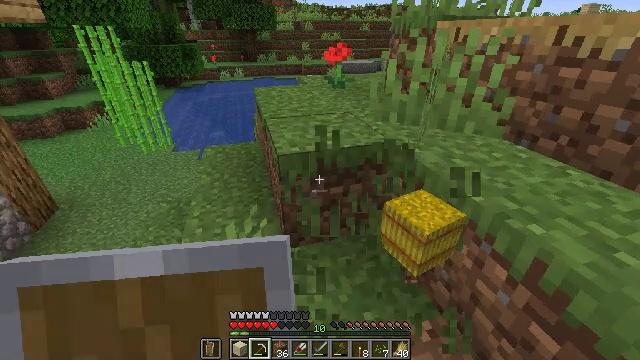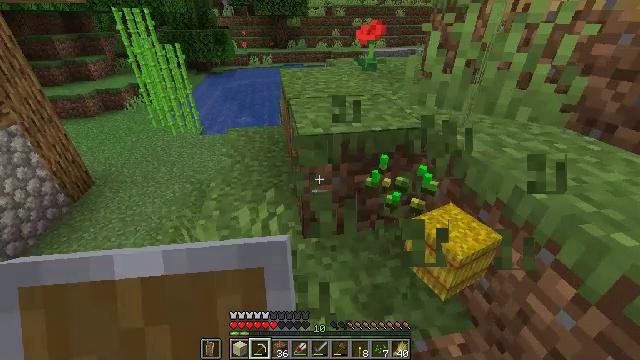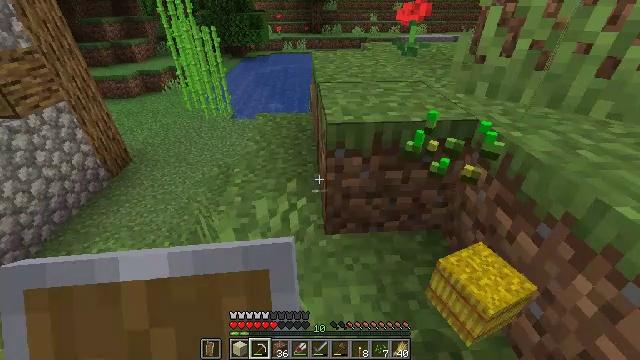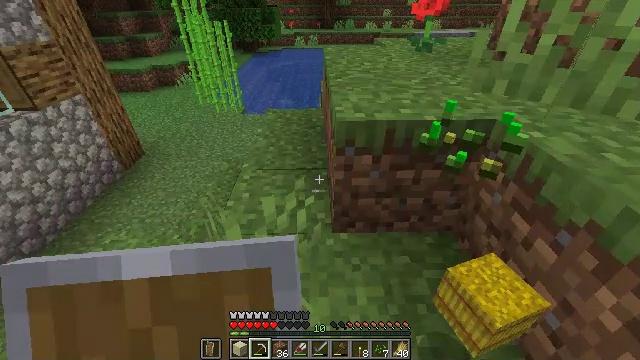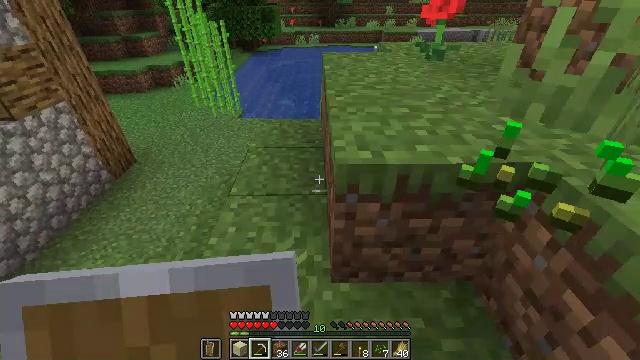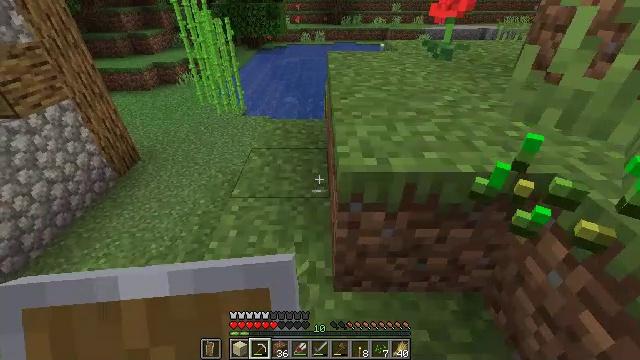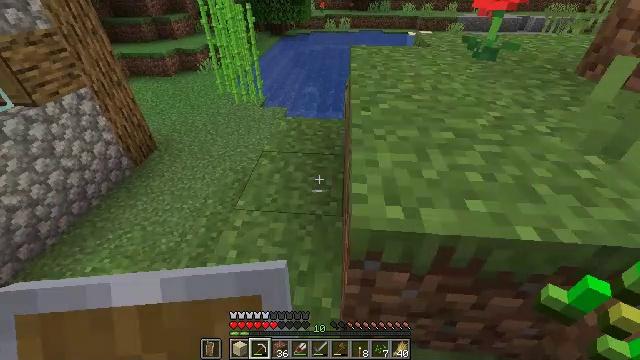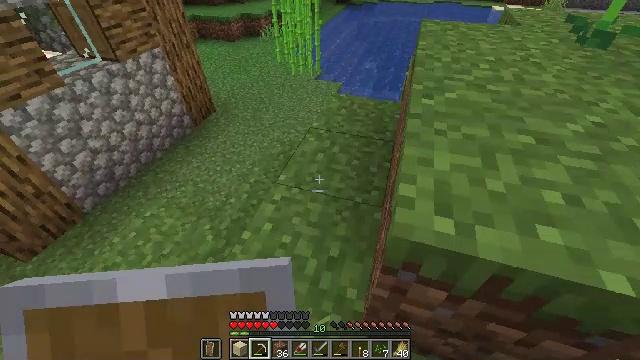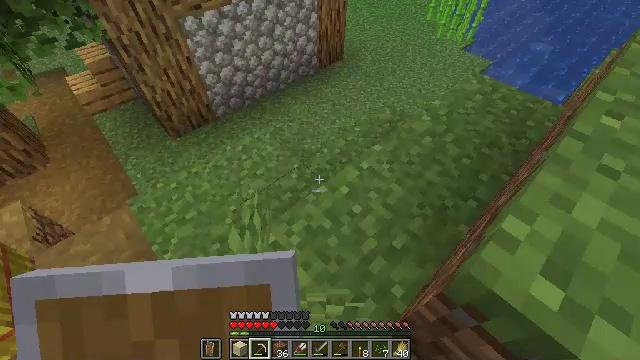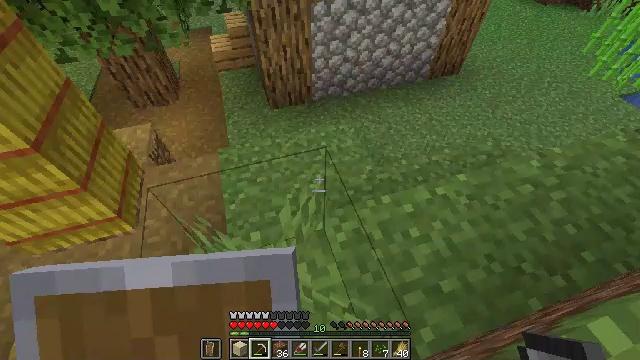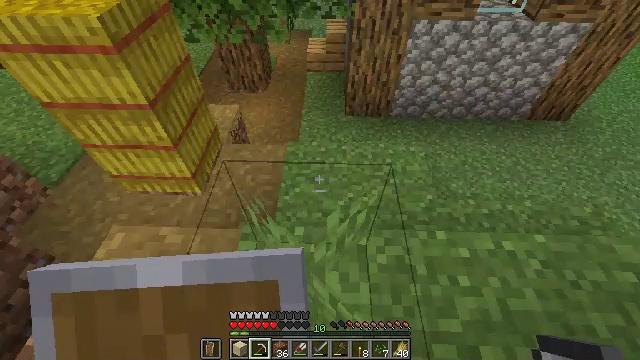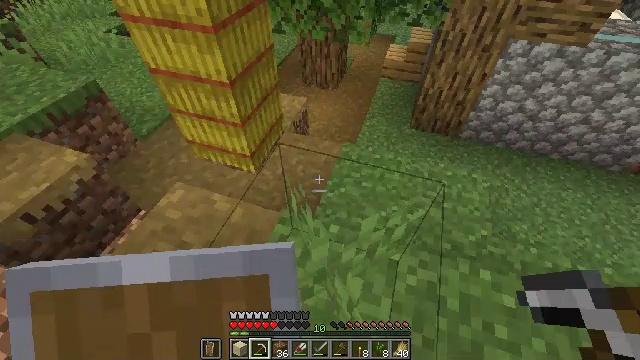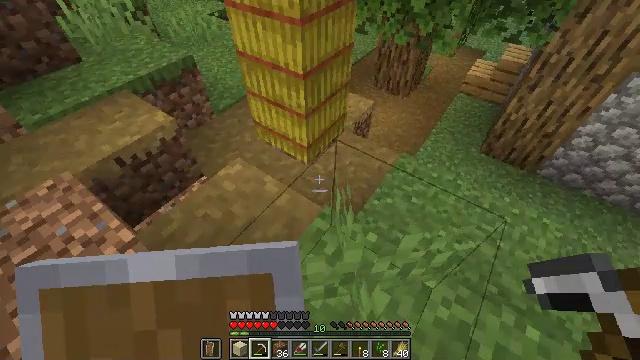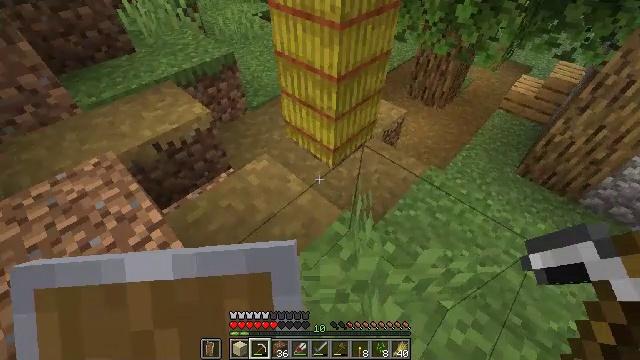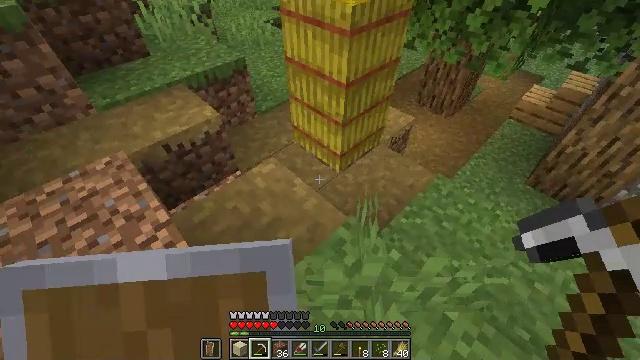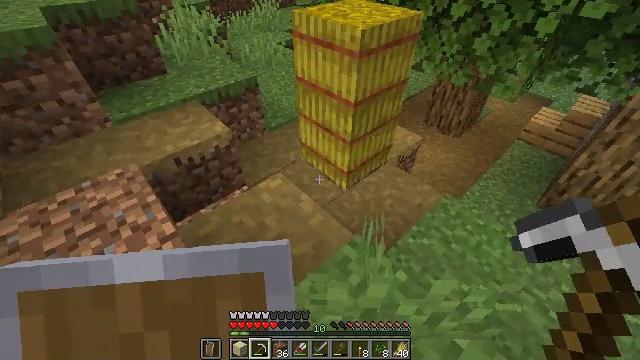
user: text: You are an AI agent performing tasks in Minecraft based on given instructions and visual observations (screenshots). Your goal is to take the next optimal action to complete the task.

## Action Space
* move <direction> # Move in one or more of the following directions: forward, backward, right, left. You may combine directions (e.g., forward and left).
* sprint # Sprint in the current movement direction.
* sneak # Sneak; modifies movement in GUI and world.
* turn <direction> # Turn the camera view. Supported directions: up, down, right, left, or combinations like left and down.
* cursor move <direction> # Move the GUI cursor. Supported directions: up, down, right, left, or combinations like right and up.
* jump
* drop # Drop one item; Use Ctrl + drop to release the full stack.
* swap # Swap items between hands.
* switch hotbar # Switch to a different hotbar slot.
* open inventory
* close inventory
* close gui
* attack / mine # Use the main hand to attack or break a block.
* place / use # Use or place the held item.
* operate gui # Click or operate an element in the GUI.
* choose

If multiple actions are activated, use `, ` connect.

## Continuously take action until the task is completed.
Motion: motion action
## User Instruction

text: Mine a hay block from the field.
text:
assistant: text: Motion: move forward, turn left and down, jump
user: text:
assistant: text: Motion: move forward, turn left and down
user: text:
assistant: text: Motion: move forward, turn left
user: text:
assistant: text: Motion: move forward
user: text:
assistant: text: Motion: move forward, turn left
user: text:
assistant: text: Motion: move forward, turn left and down
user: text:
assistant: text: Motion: turn left and down
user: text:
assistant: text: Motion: turn left and down
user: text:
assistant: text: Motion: turn left
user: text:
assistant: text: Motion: turn left and up
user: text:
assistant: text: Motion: turn left
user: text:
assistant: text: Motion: turn left
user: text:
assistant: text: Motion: turn left
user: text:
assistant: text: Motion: turn left and up
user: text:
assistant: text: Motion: turn left and up
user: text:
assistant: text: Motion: move forward, turn right and up
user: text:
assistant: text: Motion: move forward, turn right and up
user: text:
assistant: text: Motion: move forward, turn right
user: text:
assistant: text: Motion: move forward, turn right
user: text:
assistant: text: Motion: no_op
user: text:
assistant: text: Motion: attack / mine
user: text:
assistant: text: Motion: turn left, attack / mine
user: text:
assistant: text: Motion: turn left, attack / mine
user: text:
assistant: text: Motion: attack / mine
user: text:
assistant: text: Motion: attack / mine
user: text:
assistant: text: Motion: attack / mine
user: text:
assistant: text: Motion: attack / mine
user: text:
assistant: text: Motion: attack / mine
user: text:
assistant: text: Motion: attack / mine
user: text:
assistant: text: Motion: attack / mine